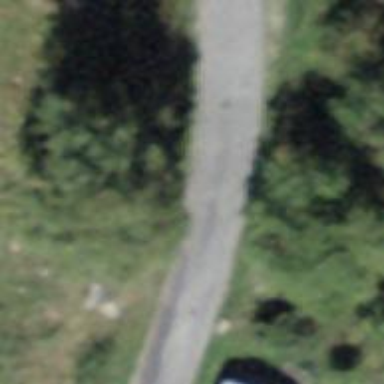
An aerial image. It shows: Unclassified road with grade1 track type.